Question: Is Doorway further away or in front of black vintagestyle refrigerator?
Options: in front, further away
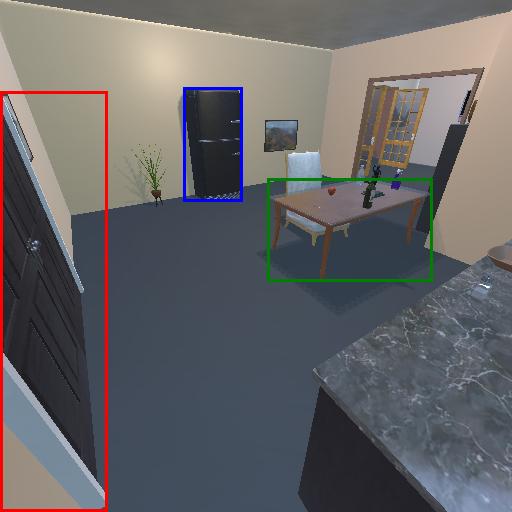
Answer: in front